Field crop: maize
Growth stage: 2
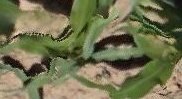
Species: maize